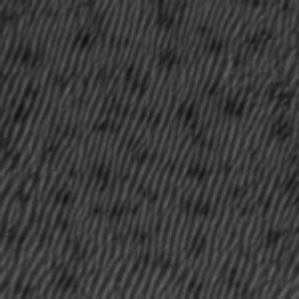
Label: frost